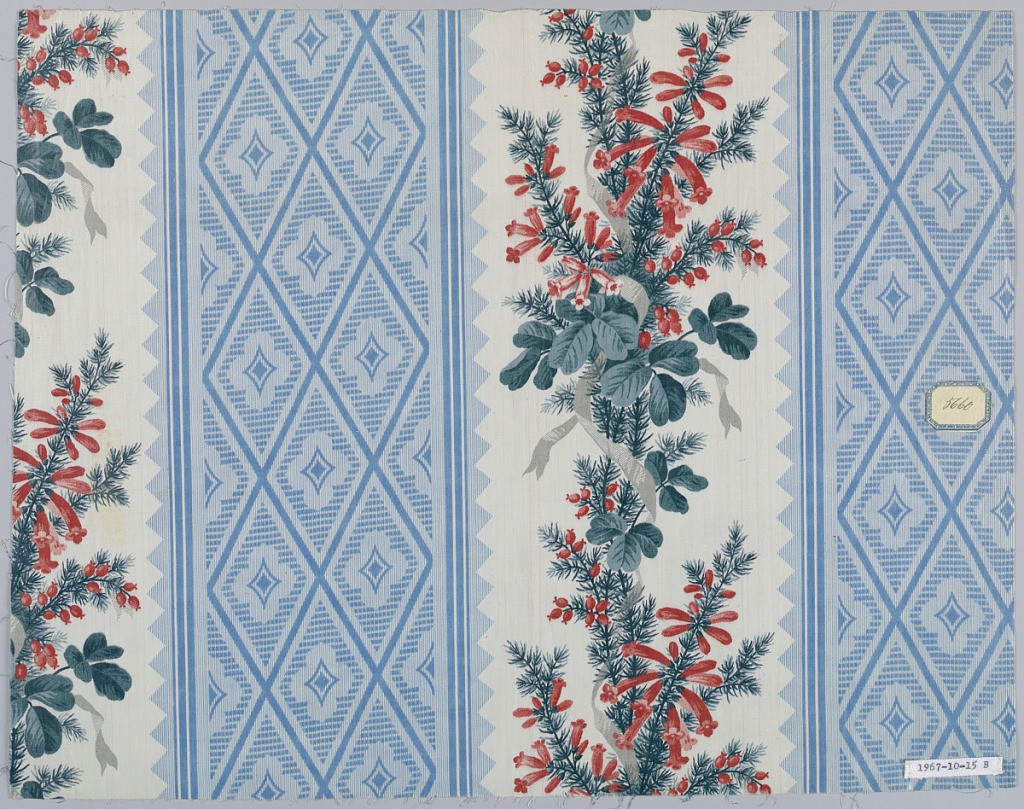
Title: Textile
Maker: Schwartz-Huguenin
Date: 1851–63
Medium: cotton Technique: printed by engraved roller on plain weave
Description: A) Ground divided into broad stripes, one fancy ground of gray with small rosebuds in darker gray; broad white stripe with stiff green foliage bearing pink bell-shaped blossoms.
B) Similar ground plan but with broad blue stripe made of diamond shapes.